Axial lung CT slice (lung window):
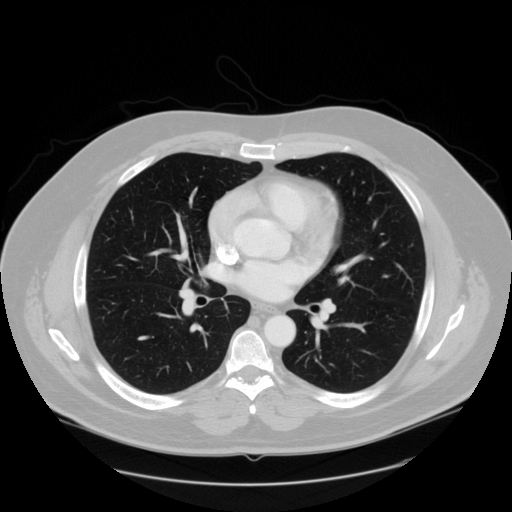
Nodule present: no